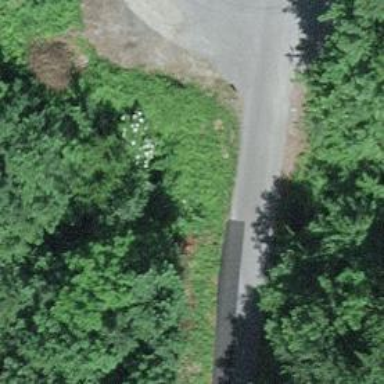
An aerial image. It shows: Culvert tunnel.